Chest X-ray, PA view. Patient: 15 years old, sex M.
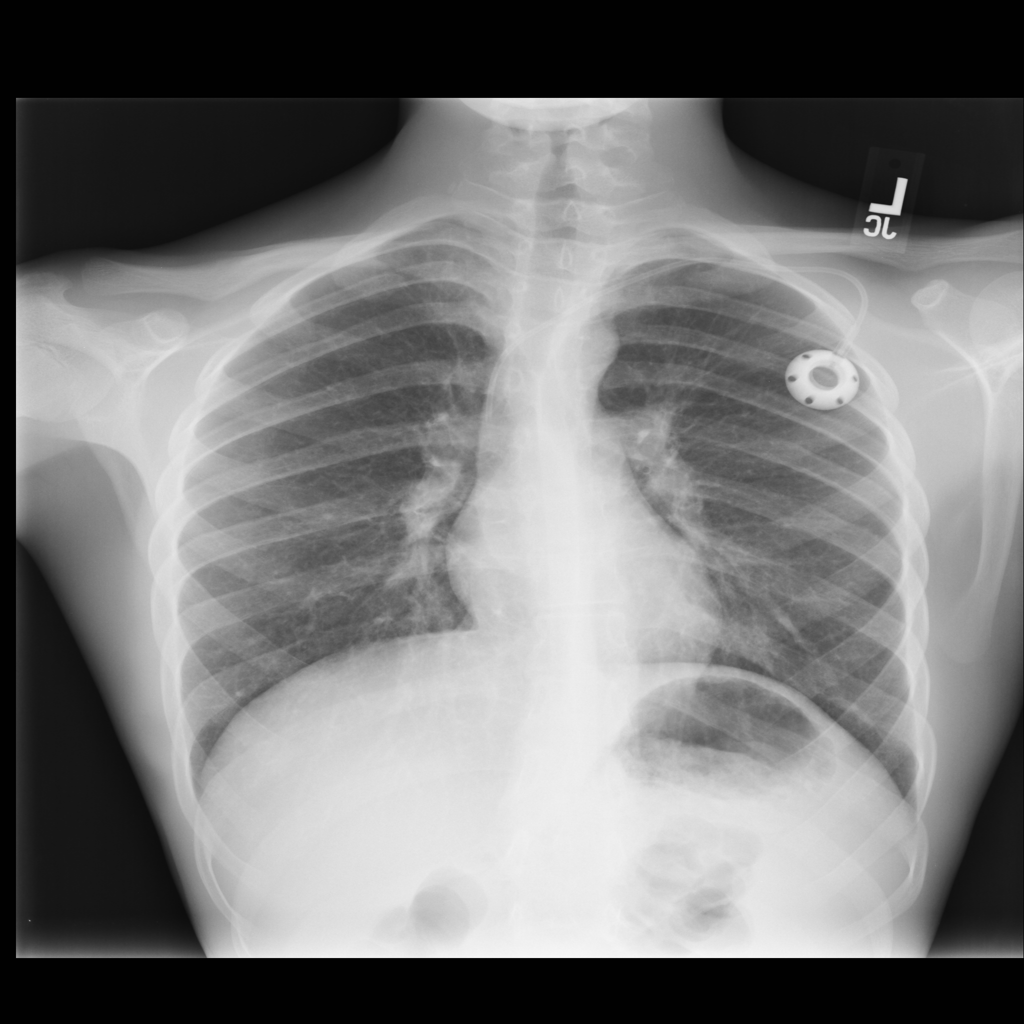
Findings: No Finding